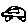
Label: car